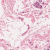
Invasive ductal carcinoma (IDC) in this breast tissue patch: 0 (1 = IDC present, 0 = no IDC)